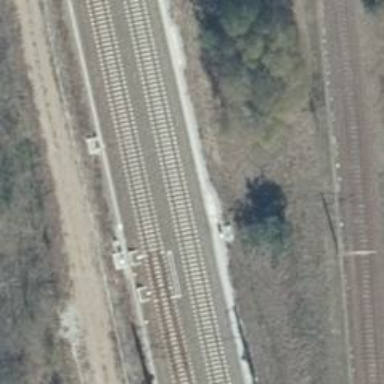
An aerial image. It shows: Railway switch.